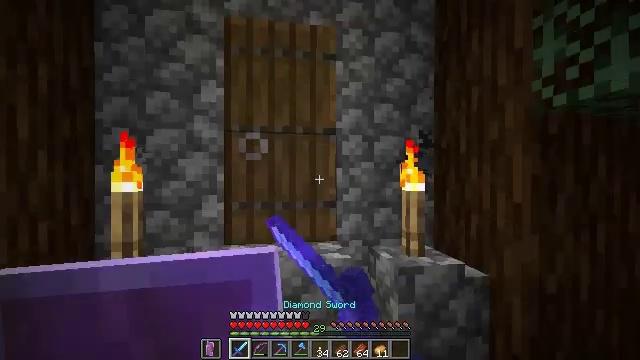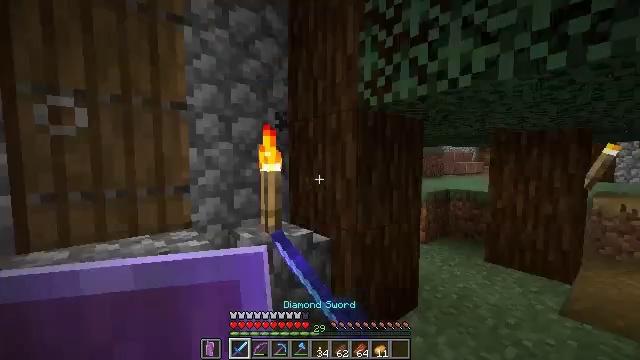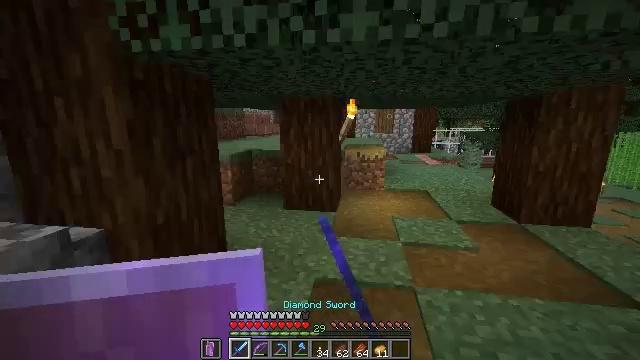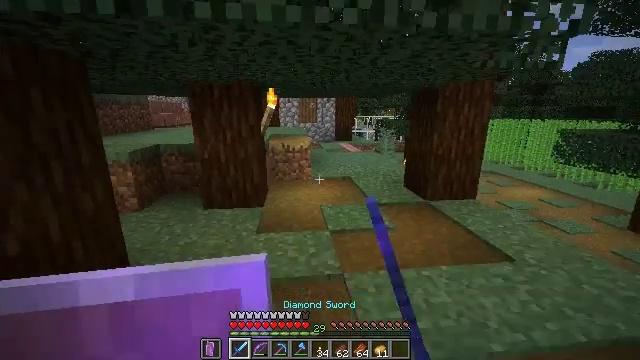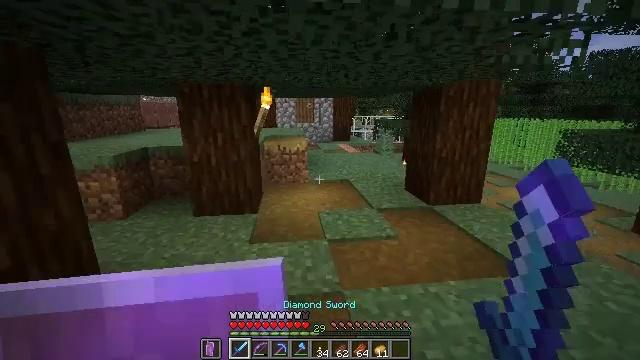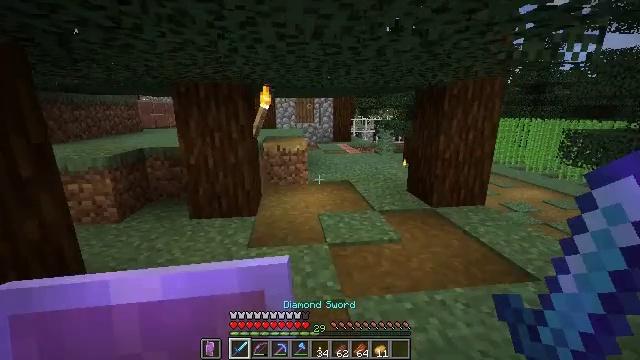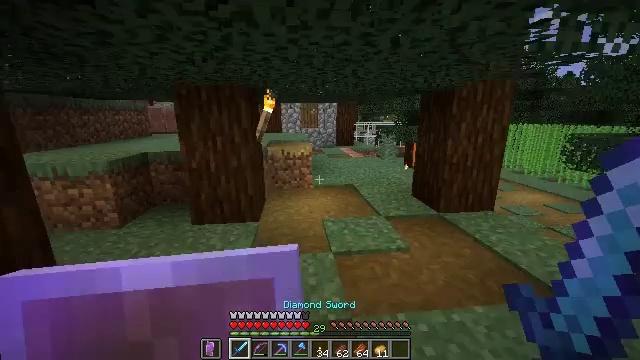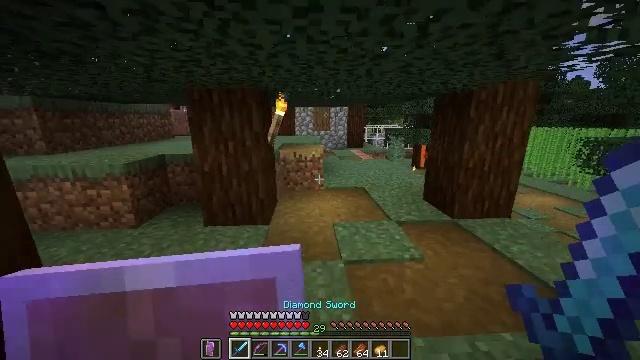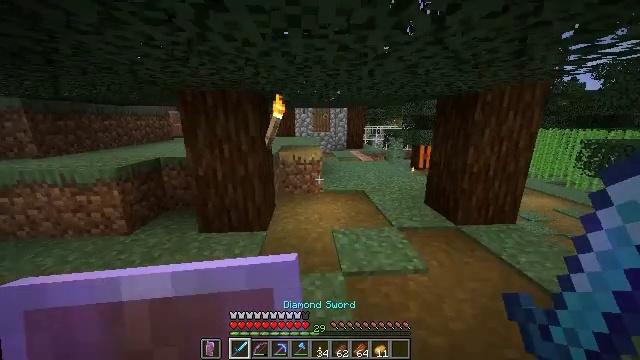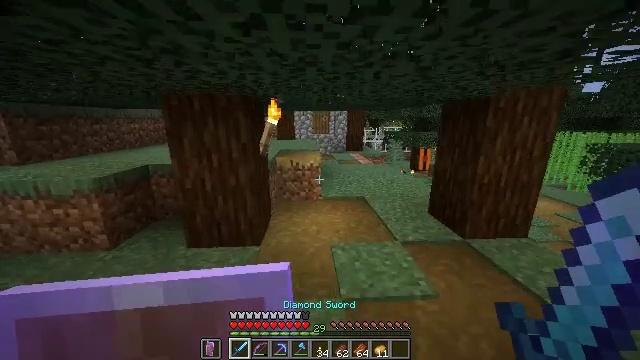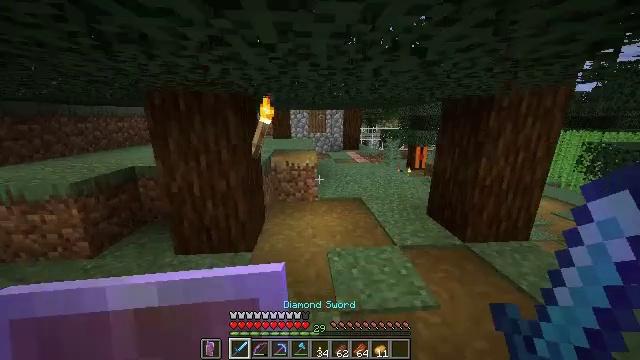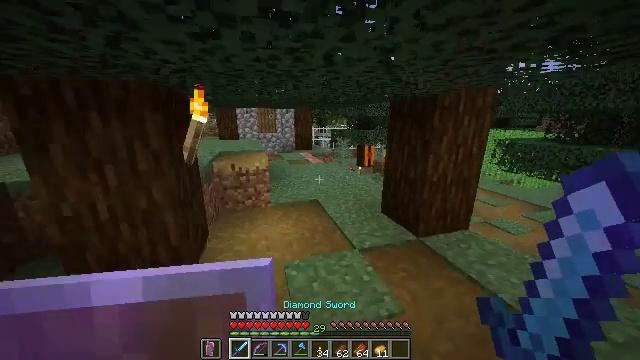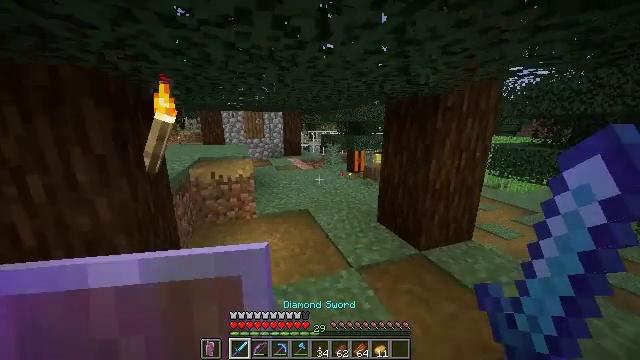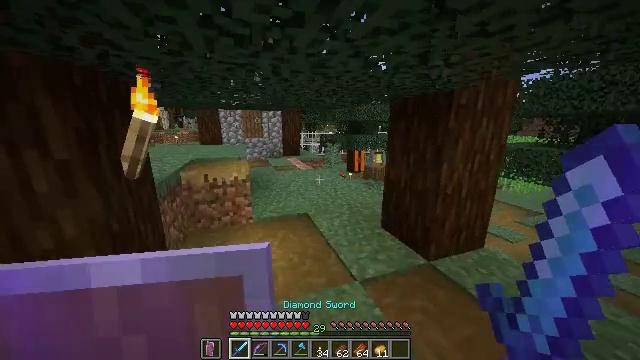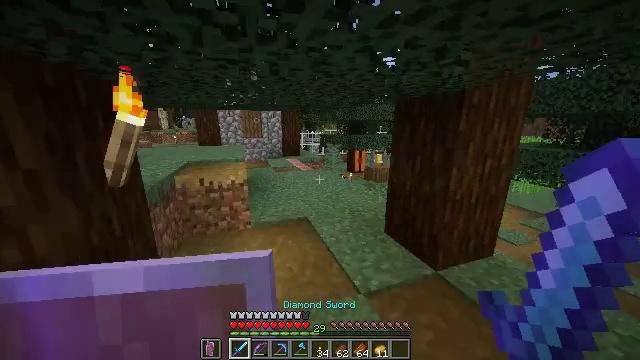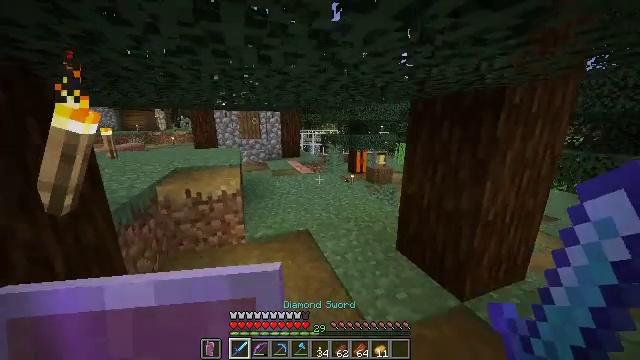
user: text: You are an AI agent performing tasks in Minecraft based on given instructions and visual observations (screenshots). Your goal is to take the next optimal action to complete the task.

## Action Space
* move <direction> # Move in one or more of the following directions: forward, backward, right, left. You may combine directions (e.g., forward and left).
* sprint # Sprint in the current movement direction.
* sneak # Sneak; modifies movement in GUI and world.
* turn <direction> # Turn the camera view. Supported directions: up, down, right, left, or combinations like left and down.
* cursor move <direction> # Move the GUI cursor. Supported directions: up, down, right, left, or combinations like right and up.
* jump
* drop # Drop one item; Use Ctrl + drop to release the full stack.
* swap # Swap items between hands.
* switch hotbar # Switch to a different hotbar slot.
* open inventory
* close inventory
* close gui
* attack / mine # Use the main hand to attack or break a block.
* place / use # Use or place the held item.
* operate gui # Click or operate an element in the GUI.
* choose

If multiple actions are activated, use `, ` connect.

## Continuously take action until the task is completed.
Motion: motion action
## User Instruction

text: Gather sugar cane for crafting.
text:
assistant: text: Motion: move forward and move right, turn right and down
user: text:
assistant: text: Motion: move forward and move right, turn right and down
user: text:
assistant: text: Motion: move forward, turn right and down
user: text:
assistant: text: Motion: move forward
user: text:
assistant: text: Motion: move forward, sprint
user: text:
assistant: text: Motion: move forward, sprint
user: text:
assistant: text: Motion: move forward, sprint, turn left
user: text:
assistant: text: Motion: move forward, sprint
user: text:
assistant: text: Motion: move forward, sprint
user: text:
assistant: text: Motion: move forward
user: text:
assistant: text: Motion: move forward, sprint, turn right
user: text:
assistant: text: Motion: move forward, sprint, turn right and up
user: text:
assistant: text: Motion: move forward
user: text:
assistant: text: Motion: move forward
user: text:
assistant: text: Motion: move forward
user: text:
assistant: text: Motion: move forward
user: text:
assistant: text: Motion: move forward
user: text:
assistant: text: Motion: move forward
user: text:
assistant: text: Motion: move forward
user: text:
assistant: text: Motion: move forward
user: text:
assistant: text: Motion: move forward
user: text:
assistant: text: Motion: move forward
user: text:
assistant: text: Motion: move forward
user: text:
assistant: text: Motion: move forward
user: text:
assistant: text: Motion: move forward
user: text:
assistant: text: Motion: move forward, turn left and up
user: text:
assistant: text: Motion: move forward, turn left and up
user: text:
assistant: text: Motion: move forward, turn left and up
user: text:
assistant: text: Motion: move forward
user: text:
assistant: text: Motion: move forward